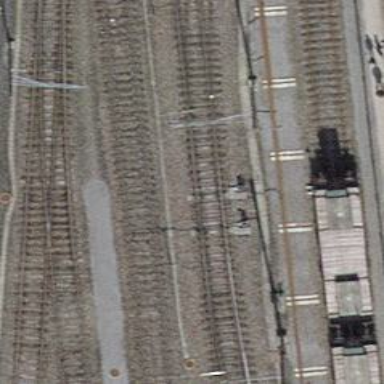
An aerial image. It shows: Single-track railway with electrified contact lines. The railway block is marked as W8.